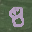
Label: 8